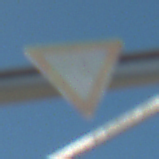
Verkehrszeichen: VorfahrtGewaehren
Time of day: MorningAfternoon
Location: Outdoor (Special)
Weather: Clear
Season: NotSpecified
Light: Natural